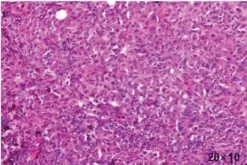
(A) Histopathology of the scalp tumor resection specimen showing a malignant melanoma.
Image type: pathology (h&e)